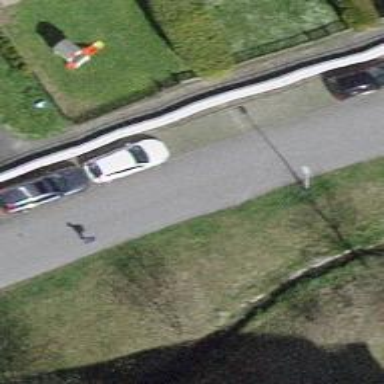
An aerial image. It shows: Parking available on the street side.